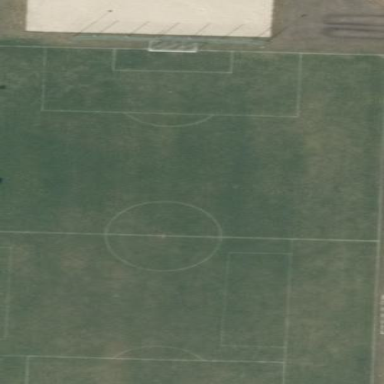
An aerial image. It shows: Soccer pitch designated for leisure and sports activities.